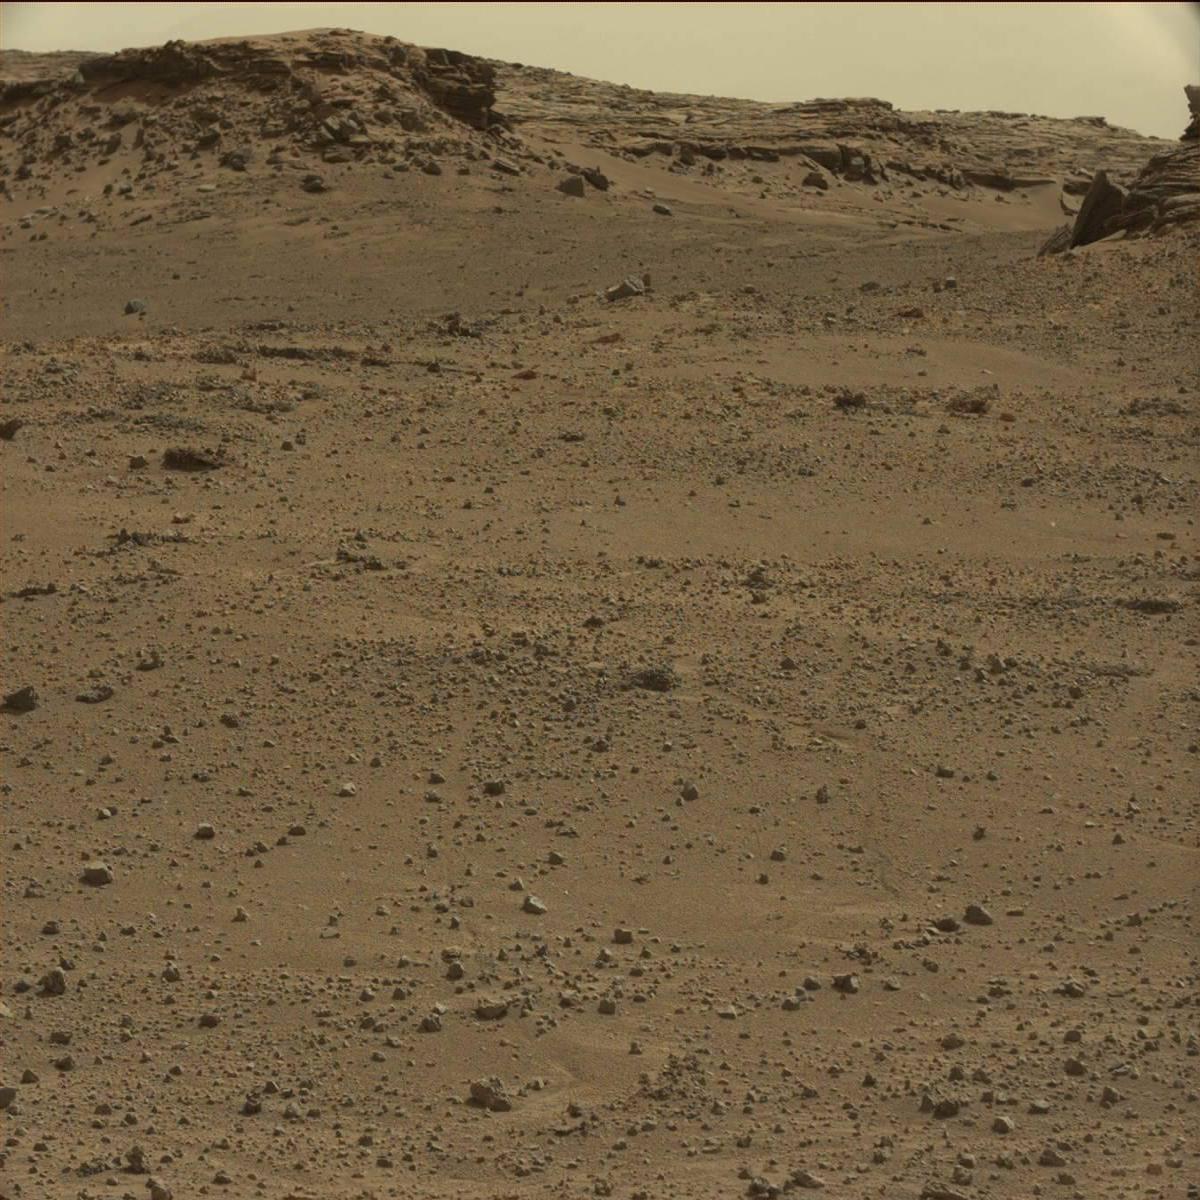
Terrain classes present: Bedrock, Rock, Sand / Soil, Sky